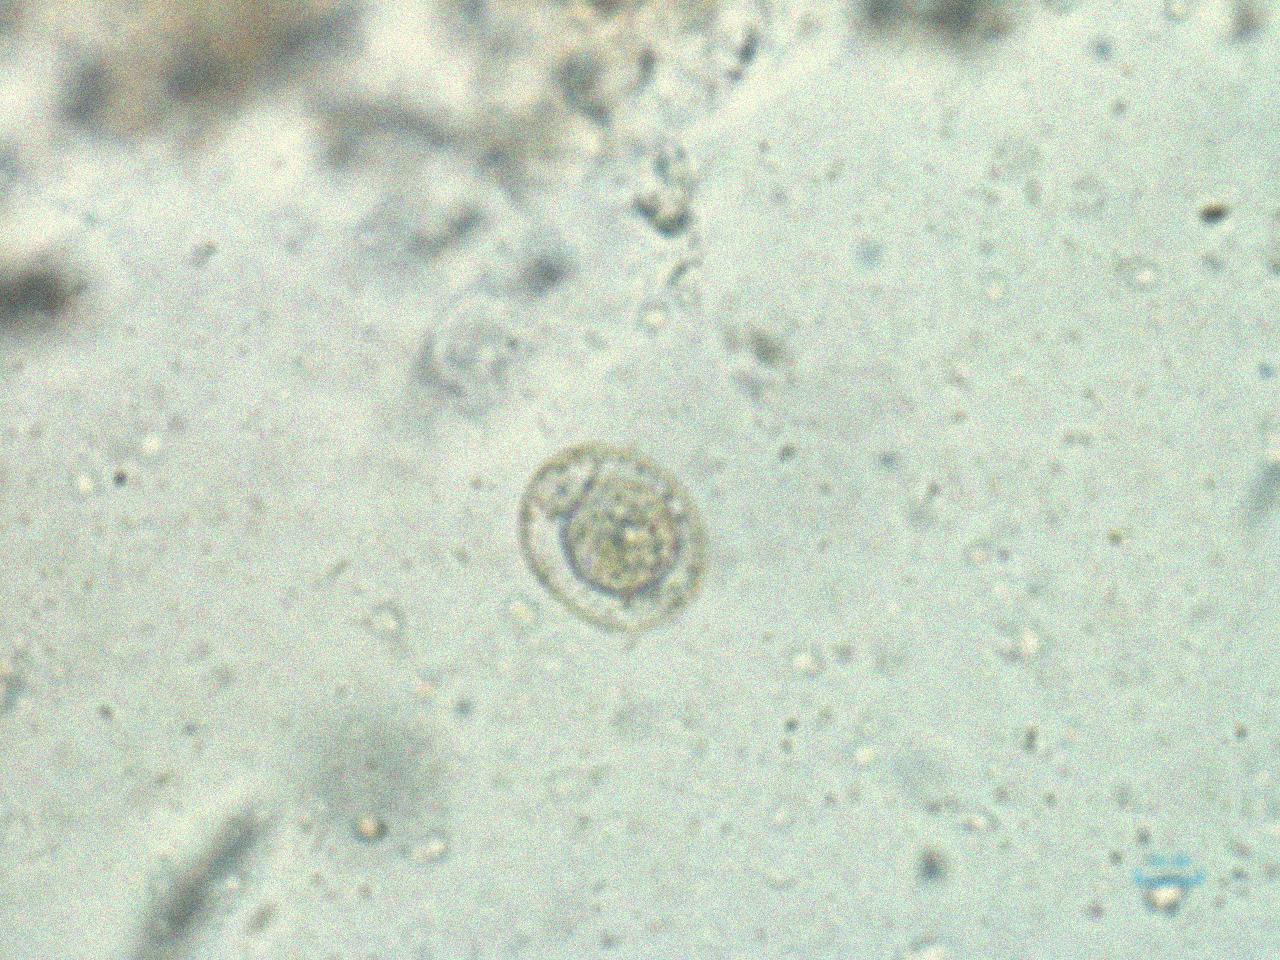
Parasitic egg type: Hymenolepis nana